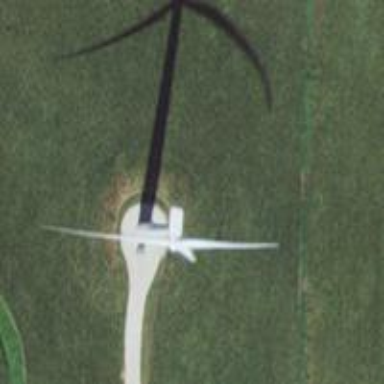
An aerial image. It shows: Wind generator using horizontal axis wind turbines.